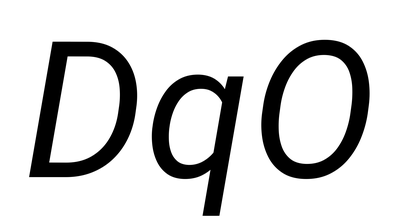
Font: Roboto-Italic_Italic